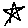
Label: star